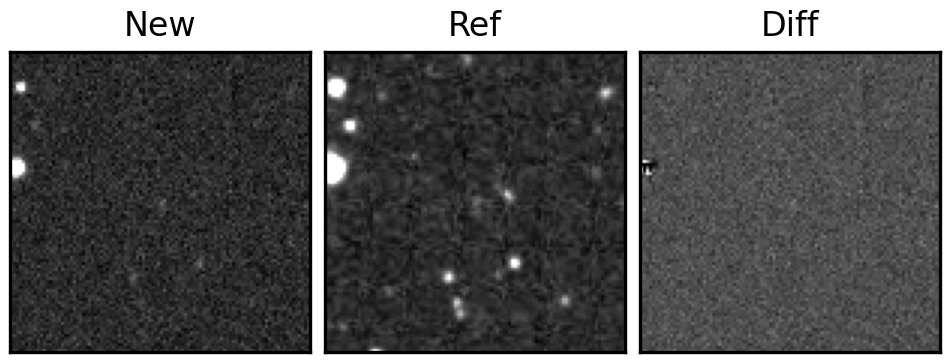
Label: real